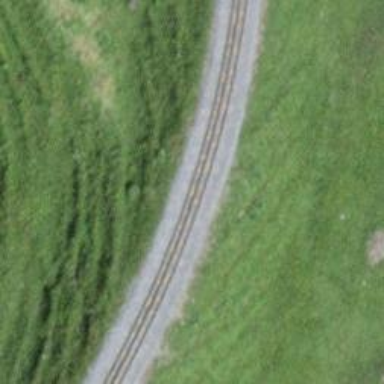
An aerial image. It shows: Narrow gauge railway.